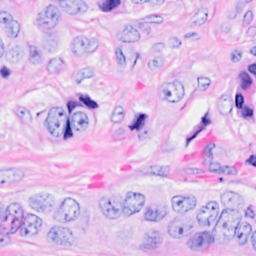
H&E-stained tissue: Breast